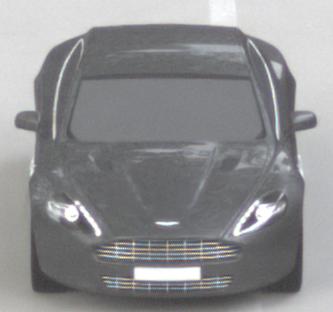
Make: Aston Martin
Model: Rapide
Detailed model: Rapide
Model produced from: 2010/03
Model produced until: 2013/07
Doors: 5
Color: gray
Road condition: dry road
Daytime: morning or afternoon
Contrast: low contrast